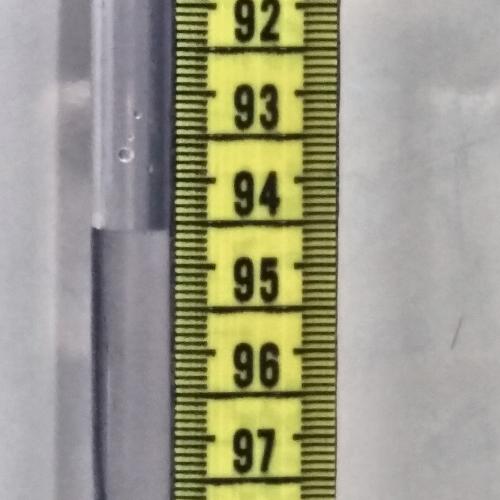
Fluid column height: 94.6 cm